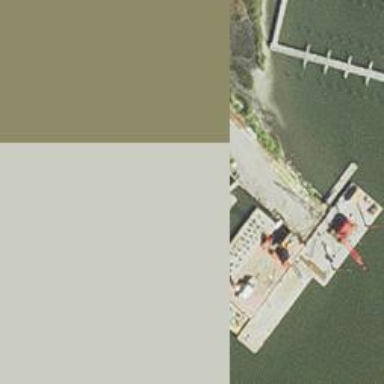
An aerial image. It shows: Man-made pier.